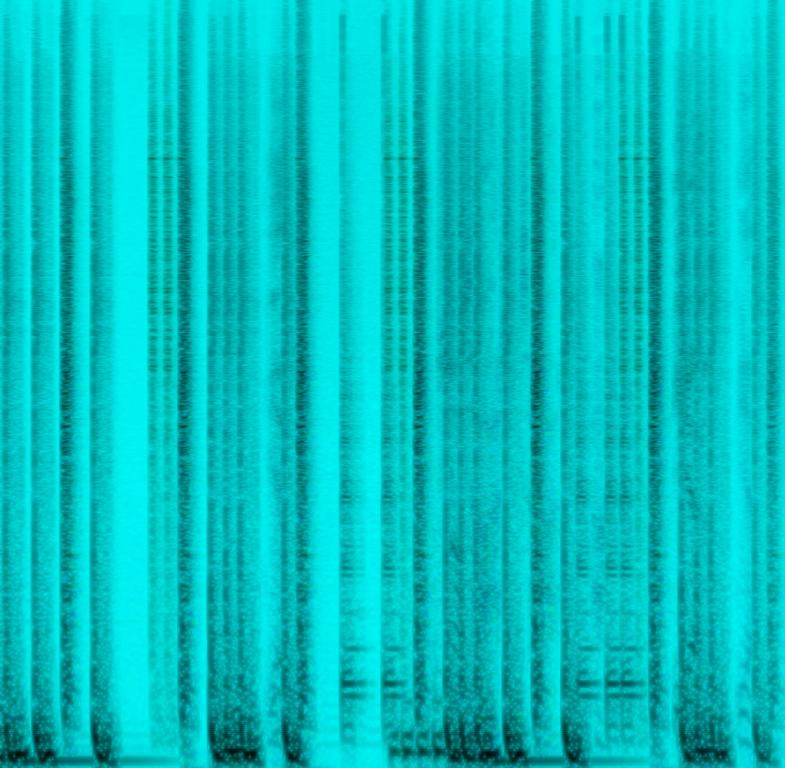
This song has a male vocalist singing a rhythmic vocal riff to the beat of digital drumming followed by the sound of a beep. The percussion is amateur and the vocals are muffled as the audio quality is inferior. The song is slow tempo and the beat is punchy, groovy, buoyant and youthful.